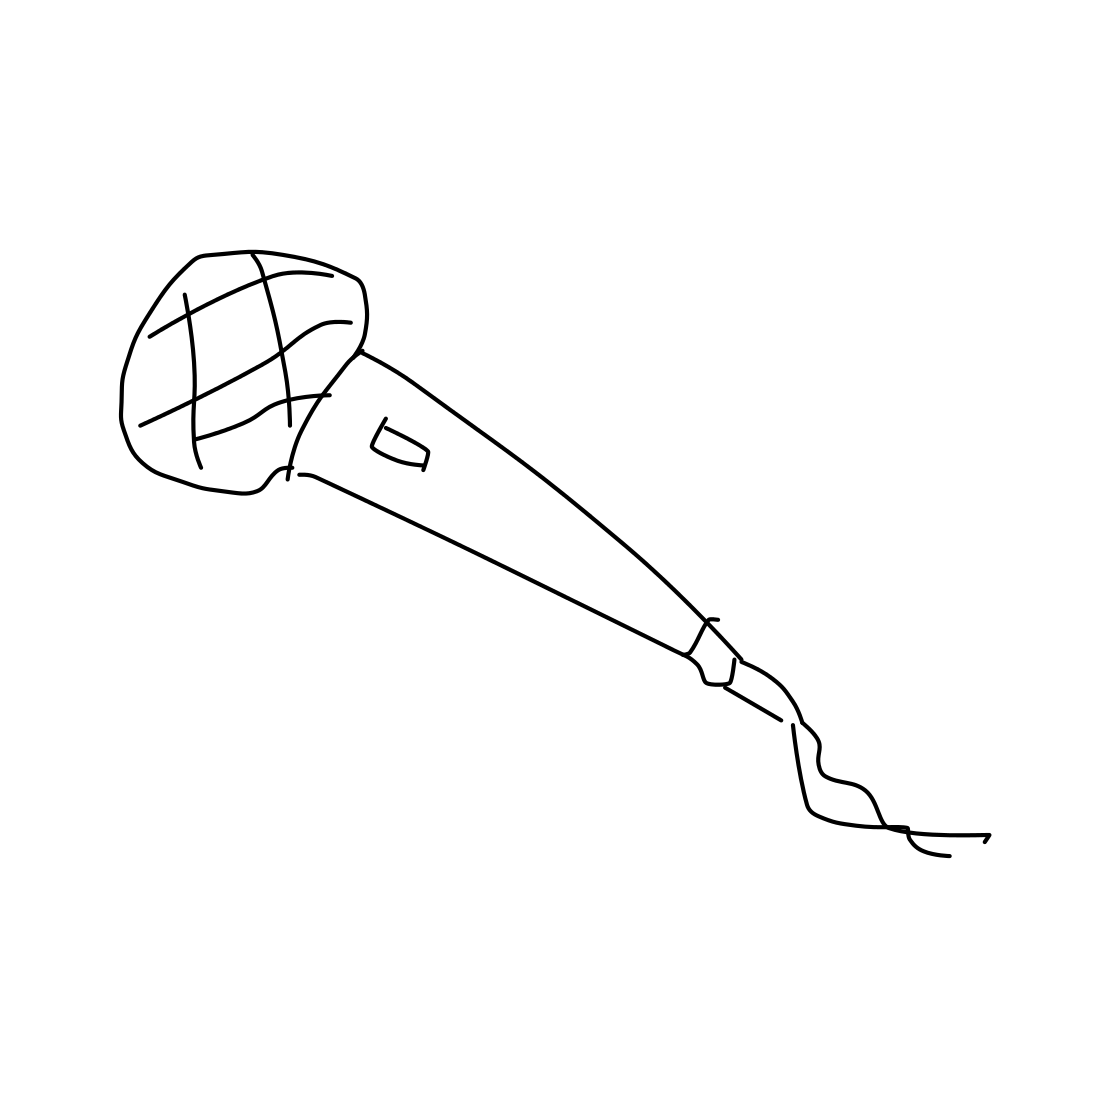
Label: microphone